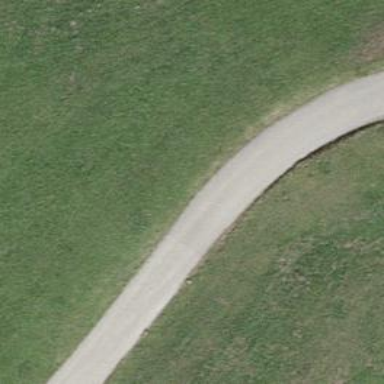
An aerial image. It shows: Track with grade1 tracktype.